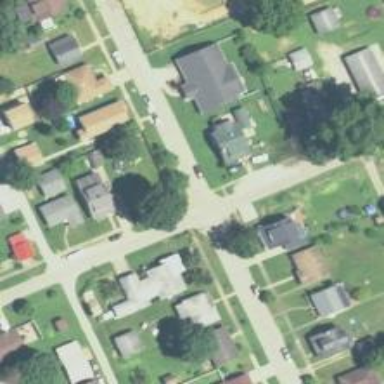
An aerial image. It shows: Residential road.